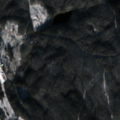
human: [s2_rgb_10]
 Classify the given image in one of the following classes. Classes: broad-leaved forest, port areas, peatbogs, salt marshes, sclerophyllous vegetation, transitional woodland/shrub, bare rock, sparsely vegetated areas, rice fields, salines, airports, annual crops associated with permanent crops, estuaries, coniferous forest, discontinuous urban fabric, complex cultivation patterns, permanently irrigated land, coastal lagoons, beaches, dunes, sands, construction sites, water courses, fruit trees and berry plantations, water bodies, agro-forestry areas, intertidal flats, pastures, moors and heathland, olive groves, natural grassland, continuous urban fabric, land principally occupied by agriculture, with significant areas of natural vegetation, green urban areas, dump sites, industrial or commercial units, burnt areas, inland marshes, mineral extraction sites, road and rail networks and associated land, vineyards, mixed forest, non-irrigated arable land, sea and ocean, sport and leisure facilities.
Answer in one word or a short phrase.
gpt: coniferous forest